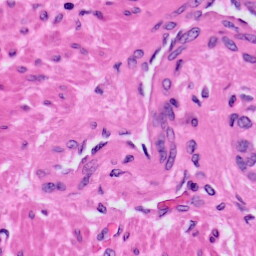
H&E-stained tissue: Prostate